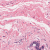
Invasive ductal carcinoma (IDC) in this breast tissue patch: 0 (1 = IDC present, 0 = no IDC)